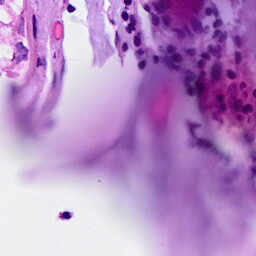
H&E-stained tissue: Breast